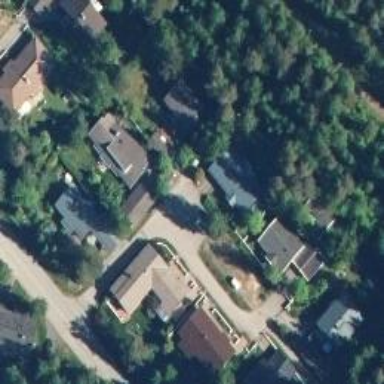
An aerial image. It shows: Living street.